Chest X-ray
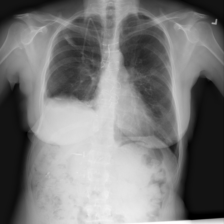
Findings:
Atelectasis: positive
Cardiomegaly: negative
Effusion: negative
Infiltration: negative
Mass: negative
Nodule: negative
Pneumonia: negative
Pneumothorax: negative
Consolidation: negative
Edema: negative
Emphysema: negative
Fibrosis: negative
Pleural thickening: negative
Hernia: negative